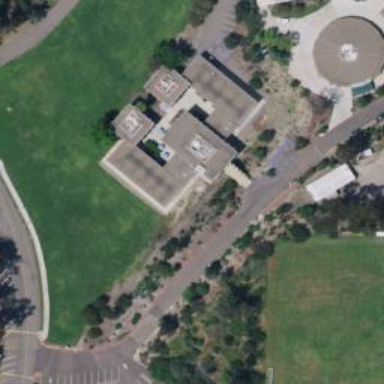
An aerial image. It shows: Education building.